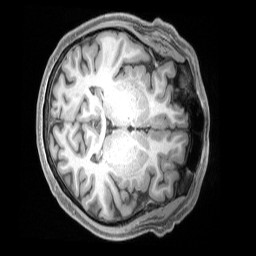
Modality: T1w
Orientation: axial
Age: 37
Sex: male
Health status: ill
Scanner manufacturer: siemens
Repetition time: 2.4 s
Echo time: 0.00231 s